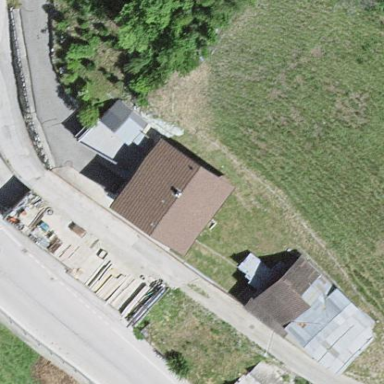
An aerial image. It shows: Simple and straightforward house.